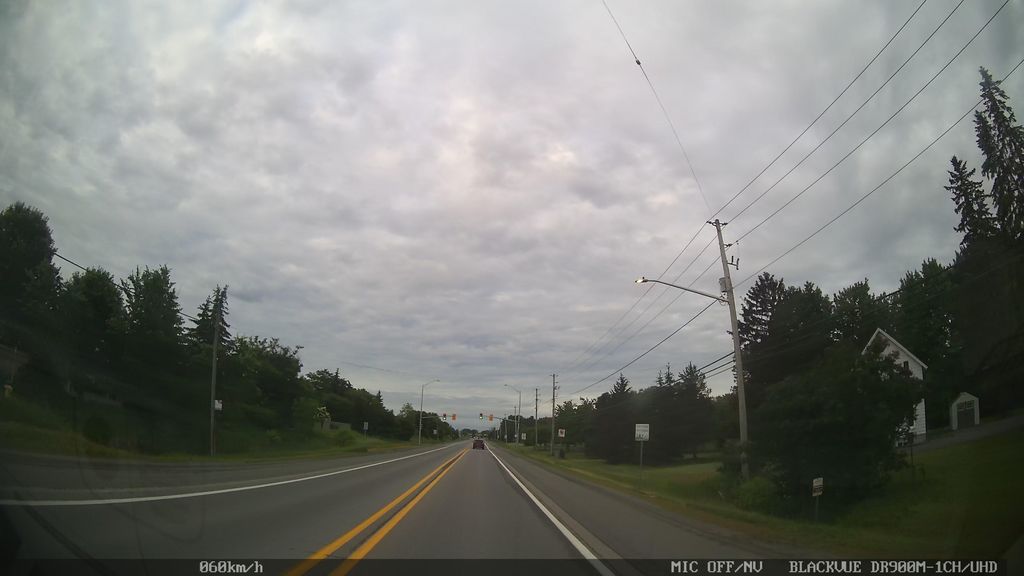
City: ottawa-gatineau